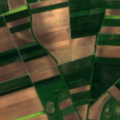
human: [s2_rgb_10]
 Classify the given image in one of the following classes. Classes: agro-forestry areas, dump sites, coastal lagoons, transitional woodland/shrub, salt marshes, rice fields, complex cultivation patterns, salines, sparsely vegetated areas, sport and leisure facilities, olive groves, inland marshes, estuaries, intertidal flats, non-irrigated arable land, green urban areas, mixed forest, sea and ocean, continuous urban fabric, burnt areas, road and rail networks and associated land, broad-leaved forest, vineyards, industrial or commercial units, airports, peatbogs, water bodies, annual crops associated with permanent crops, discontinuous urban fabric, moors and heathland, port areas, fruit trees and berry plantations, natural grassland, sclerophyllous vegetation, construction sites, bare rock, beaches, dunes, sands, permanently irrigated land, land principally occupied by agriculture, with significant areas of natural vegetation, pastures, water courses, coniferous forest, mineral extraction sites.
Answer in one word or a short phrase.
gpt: non-irrigated arable land